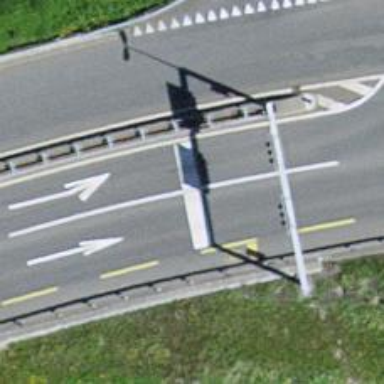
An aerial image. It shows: Road with traffic signals.